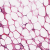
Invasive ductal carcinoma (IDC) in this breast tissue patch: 0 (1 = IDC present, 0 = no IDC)